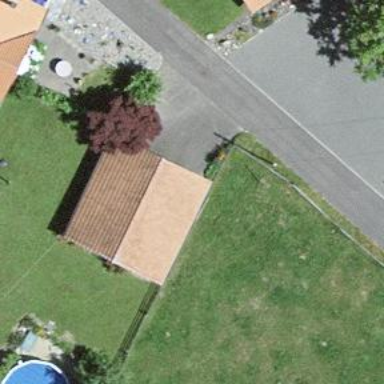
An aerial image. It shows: Garage.